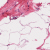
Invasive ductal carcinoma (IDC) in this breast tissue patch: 0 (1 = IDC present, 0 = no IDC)